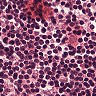
Metastatic tissue present: no